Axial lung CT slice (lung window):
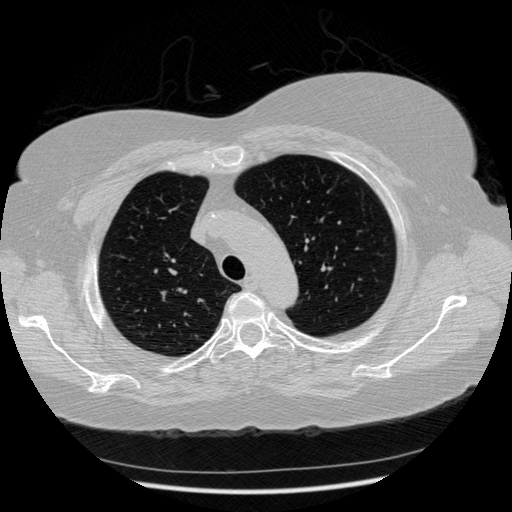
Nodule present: no